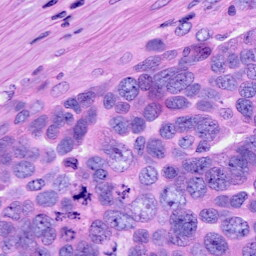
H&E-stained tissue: Ovarian